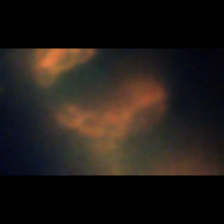
Taxon: Diatom_aggregate
Group: Diatoms